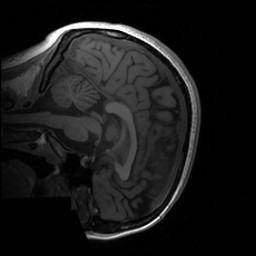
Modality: T1w
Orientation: sagittal
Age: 22
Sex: female
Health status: healthy